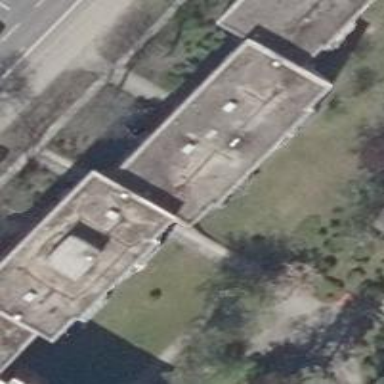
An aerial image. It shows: Flat-roofed apartment building.